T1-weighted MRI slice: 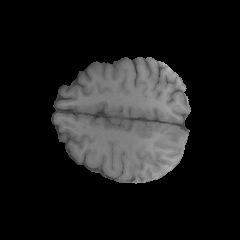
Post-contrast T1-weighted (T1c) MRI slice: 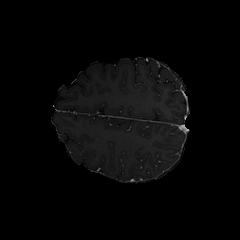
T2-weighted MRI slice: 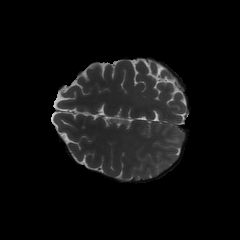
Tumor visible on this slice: yes